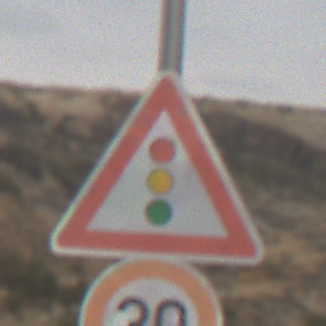
Verkehrszeichen: Lichtzeichenanlage
Zusatzzeichen unten: Geschwindigkeit30
Umgebung: Outdoor, Nature
Tageszeit: MorningAfternoon
Wetter: Overcast
Licht: Natural
Jahreszeit: NotSpecified
Kontrast: LowContrast